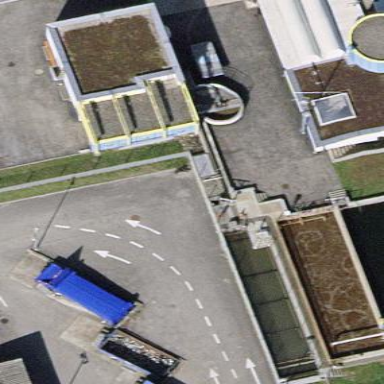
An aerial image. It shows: View of wastewater plant.